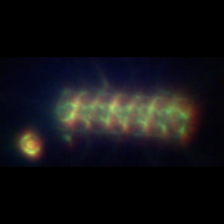
Taxon: Chaetoceros
Group: Diatoms